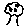
Label: tree